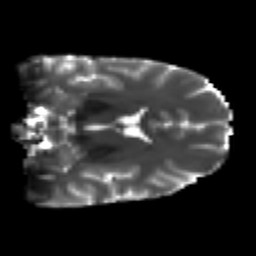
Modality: T2w
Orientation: coronal
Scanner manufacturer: ge
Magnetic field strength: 3 T
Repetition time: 7.98 s
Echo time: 0.0701 s